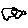
Label: car